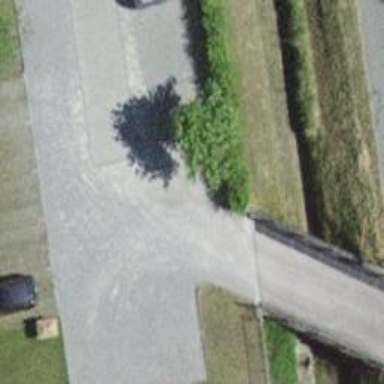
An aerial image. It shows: Service road with unpaved surface crossing bridge.